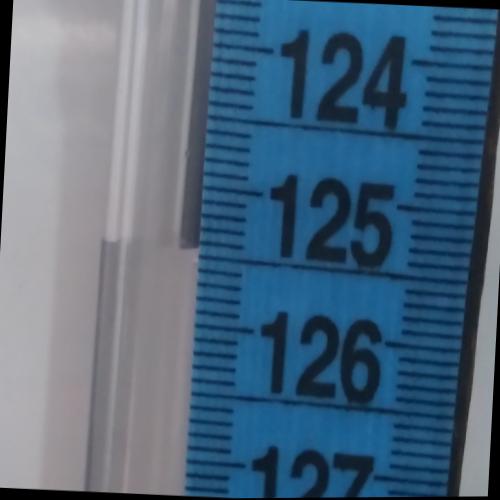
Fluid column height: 125.4 cm